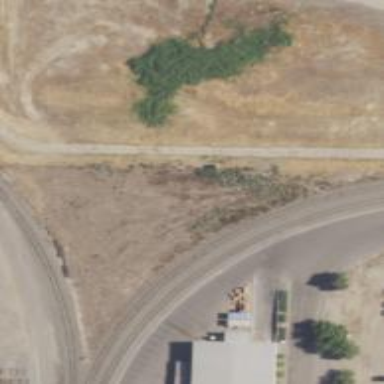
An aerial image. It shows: Rail spur service.